Aerial crown-view tile of a tropical tree (Barro Colorado Island, Panama), acquired 20240918:
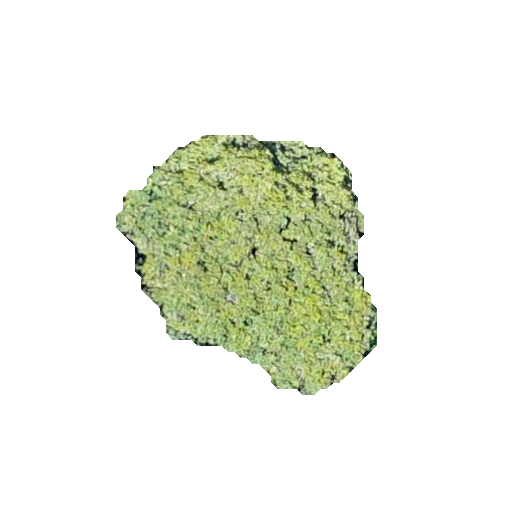
Species: Protium stevensonii
GBIF accepted scientific name: Tetragastris panamensis
Crown area: 74.253 m²